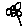
Label: flower